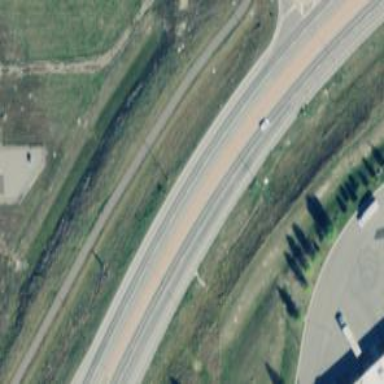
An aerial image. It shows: Trunk highway with expressway features.